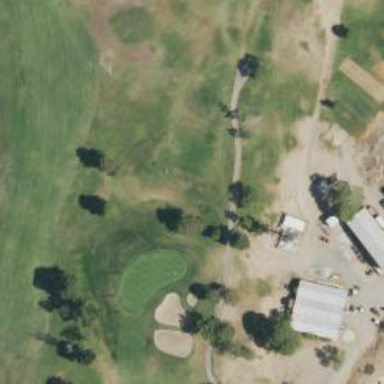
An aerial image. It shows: Path for both roads and golfers.